Question: Ive started with android development today.
Im having difficulty creating a virtual divice
Ive done everything to the word that the android tutorial said.
But on creating a new device, the target only has one option. 'Android4.4W - API Level 20'
This in turn renders the 'CPU/ABI' to be greyed out. 'No System images installed for this target.'
I went to the 'Android SDK Manager' and had to manually add urls to download form.
Here they are:

My assumption would be that I need a ARM emulator (if you call it that), but I dont know the url to that and also, Im not 100% sure that that is the problem.
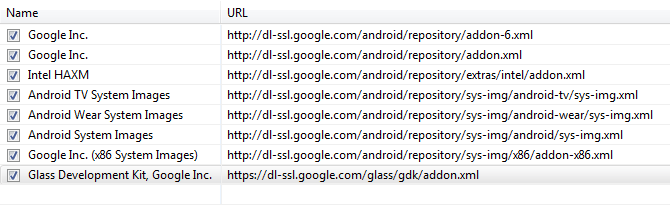
Answer: Got the answer. Why would this be the case. Installation problems?
<URL>